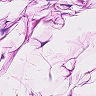
Metastatic tissue present: no